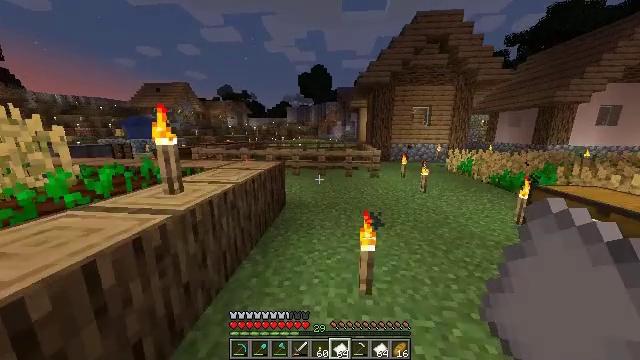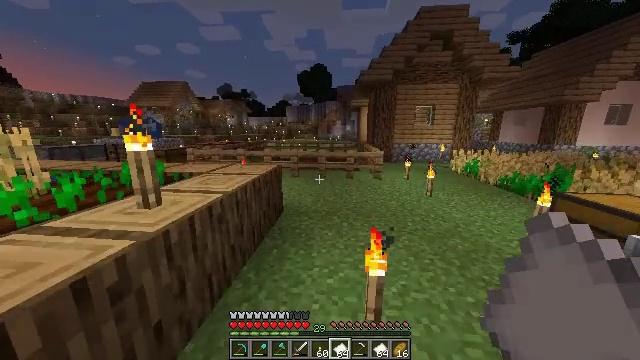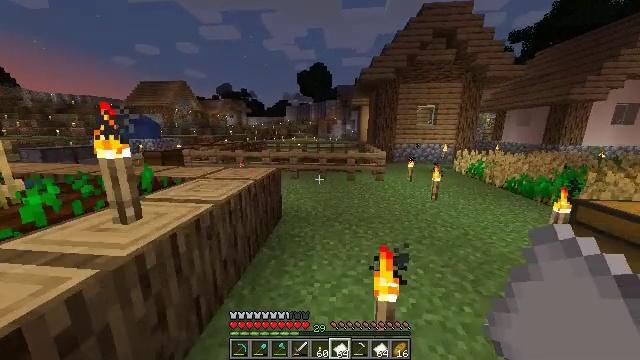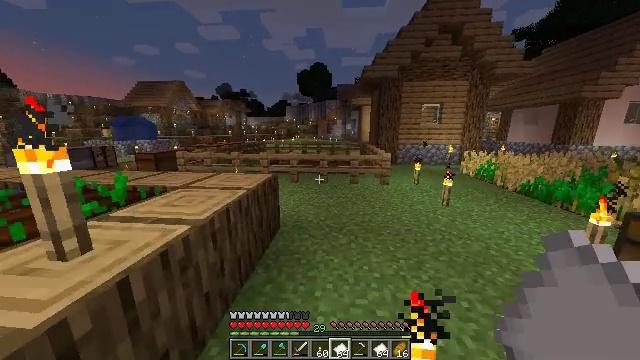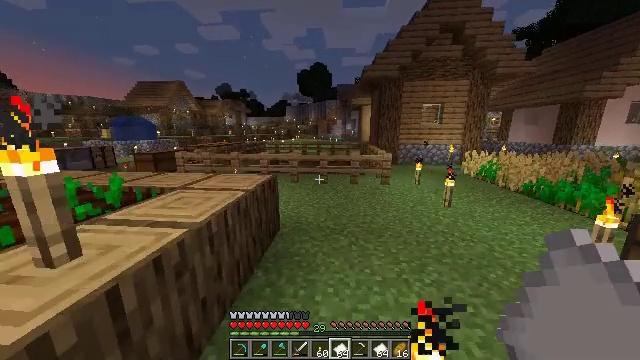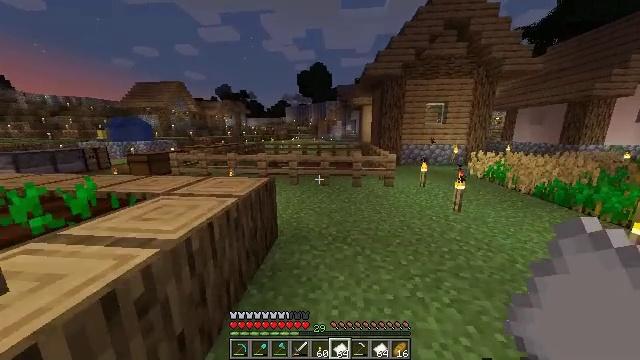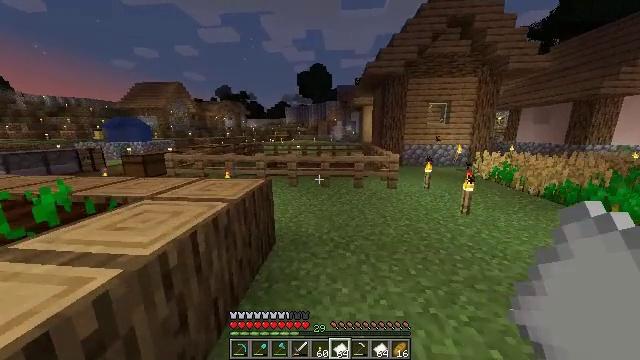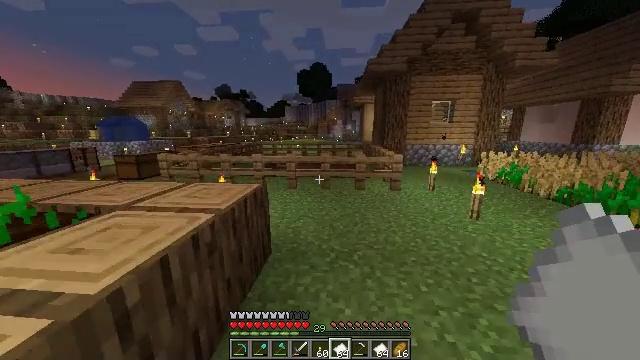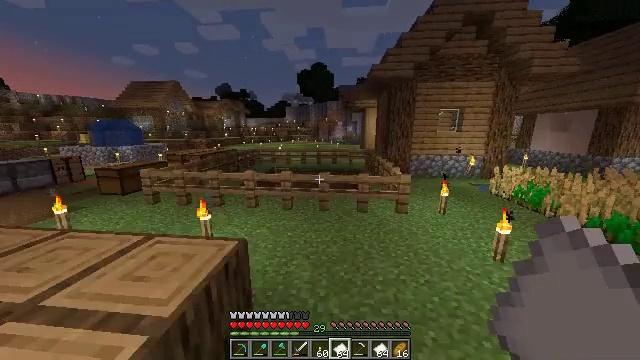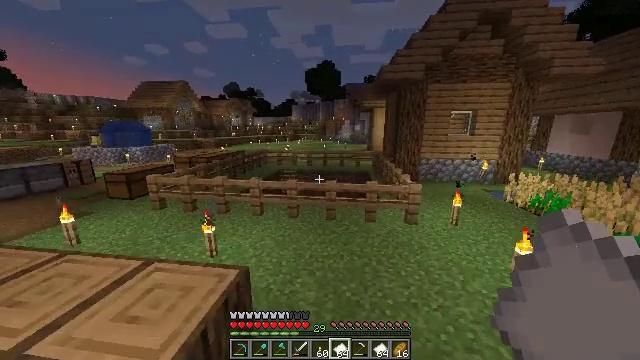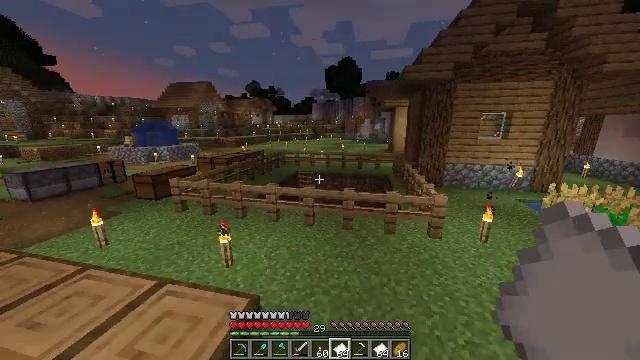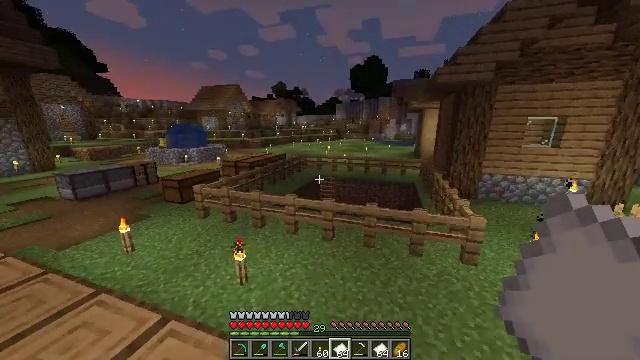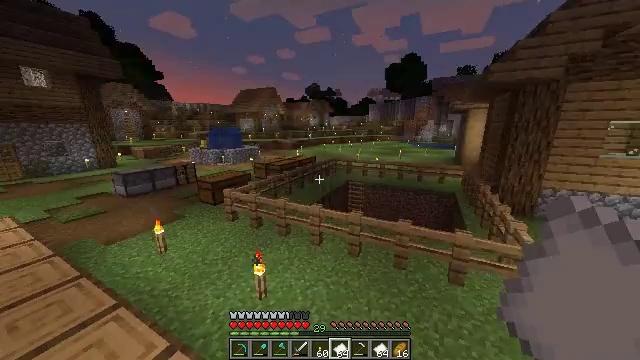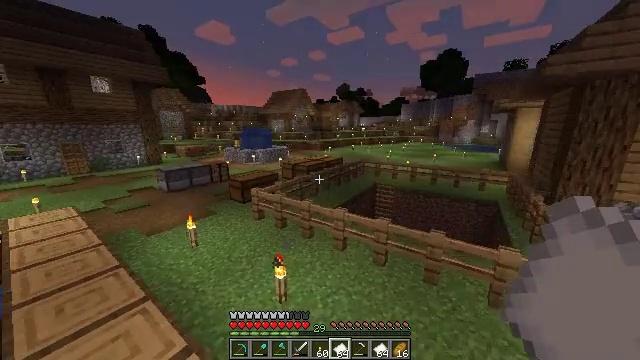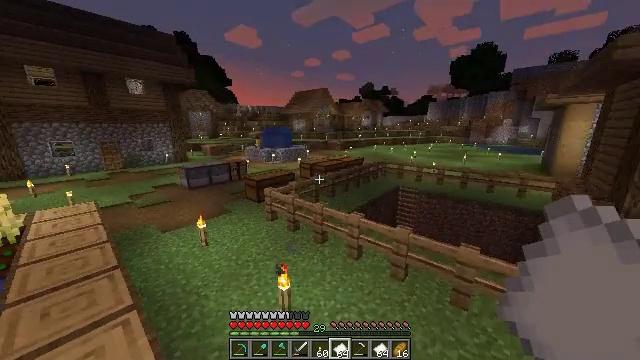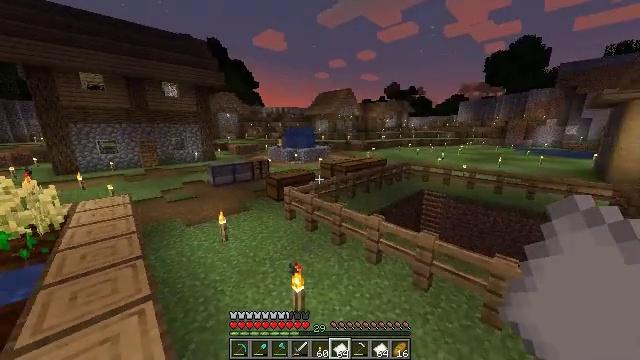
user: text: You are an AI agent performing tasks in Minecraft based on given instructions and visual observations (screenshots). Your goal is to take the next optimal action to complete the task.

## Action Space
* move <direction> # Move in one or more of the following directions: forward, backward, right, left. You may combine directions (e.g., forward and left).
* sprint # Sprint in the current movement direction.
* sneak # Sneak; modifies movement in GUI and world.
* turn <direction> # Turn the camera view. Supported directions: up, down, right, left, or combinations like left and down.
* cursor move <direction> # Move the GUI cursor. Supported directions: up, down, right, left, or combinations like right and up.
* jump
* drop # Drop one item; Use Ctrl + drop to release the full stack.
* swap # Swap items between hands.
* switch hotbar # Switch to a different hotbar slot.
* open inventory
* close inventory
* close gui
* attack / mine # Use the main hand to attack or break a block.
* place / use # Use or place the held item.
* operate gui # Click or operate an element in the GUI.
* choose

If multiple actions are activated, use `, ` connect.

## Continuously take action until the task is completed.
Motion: motion action
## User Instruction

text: Cook cobblestone in a furnace to craft stone.
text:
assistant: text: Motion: move forward, sprint
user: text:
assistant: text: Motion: move forward, sprint
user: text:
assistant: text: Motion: move forward, sprint
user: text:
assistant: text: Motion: move forward, sprint
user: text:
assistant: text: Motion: move forward, sprint
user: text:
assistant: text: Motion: move forward, sprint
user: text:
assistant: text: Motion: move forward, sprint
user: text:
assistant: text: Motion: move forward, sprint, jump
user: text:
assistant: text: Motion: move forward, sprint, turn left, jump
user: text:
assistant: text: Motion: move forward, sprint, turn left, jump
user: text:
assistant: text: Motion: move forward, sprint, turn left, jump
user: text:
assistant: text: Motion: move forward, sprint, turn left
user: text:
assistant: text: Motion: move forward, sprint, turn left
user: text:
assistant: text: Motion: move forward, sprint, turn left
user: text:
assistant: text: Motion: move forward, sprint, turn left
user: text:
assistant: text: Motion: move forward, sprint, turn left
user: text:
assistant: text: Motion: move forward, sprint, turn left
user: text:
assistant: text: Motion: move forward, sprint, turn left and up
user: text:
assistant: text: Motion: move forward, turn left
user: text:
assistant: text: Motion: move forward, turn left
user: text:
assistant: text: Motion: move forward, turn left
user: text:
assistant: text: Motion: move forward
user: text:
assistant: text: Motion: move forward and move left
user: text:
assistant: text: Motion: move forward and move left
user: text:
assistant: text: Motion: move forward and move left
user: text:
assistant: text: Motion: move forward and move left
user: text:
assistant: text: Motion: move forward and move left
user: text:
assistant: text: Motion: move forward and move left, open inventory
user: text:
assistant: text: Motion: move forward, open inventory
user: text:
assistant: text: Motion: move forward, open inventory